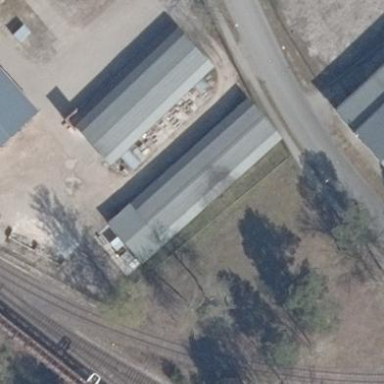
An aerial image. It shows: Industrial building with round-shaped roof.